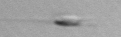
Label: flagellate_morphotype3